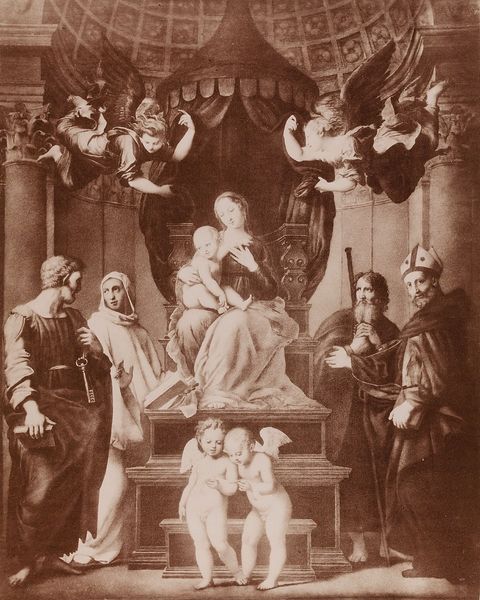
Künstler: Giacomo Brogi
Standort: Hamburg
Institution: Museum für Kunst und Gewerbe Hamburg
Schlagwörter: malerei, kind, foto, fotografie, photographie, altar, photo, maria, madonna, altarbild, santa, jesuskind, christuskind, lichtbild, kunstgeschichte, sacra, bildwerke, angewandte und bildende kunst, hessische systematik, schwarzweißpositivverfahren, silbersalzverfahren, schwarzweißfotografie, reproduktionsfotografie, kunstreproduktion, reproduktionsphotographie, kollodiumpapier, kollodium, zelloidinpapier, conversazione, baldacchino